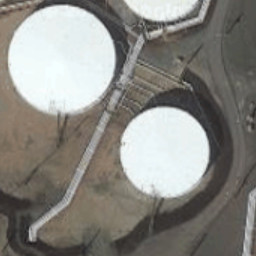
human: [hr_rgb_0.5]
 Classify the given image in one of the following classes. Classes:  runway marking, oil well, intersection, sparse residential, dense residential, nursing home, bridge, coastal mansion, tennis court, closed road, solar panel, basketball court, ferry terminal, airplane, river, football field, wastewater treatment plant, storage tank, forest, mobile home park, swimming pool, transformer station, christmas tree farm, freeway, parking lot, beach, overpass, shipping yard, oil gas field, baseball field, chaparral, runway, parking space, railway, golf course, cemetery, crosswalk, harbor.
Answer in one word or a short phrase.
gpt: storage tank